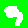
Digit: 9